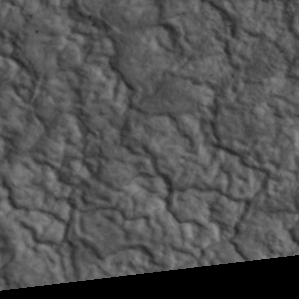
Label: non_frost